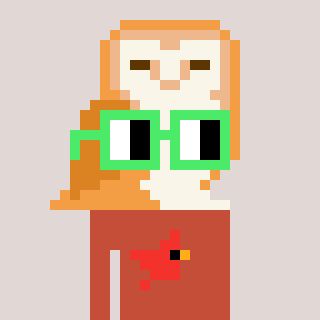
a pixel art character with square light green glasses, a owl-shaped head and a rust-colored body on a warm background